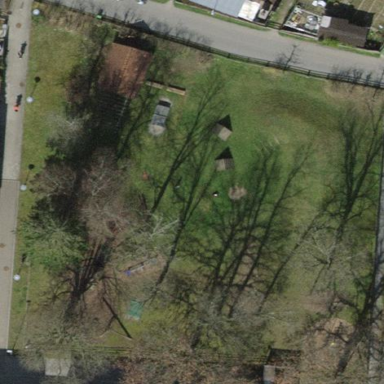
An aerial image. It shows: Playground area for leisure activities on the land.